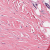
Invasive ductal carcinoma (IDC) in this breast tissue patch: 1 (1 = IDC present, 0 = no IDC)